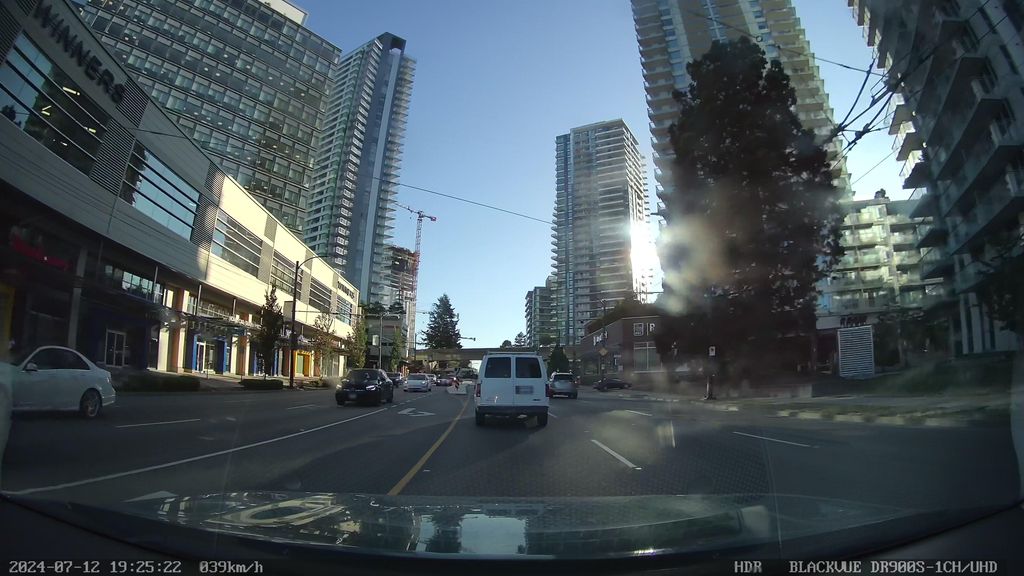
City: vancouver